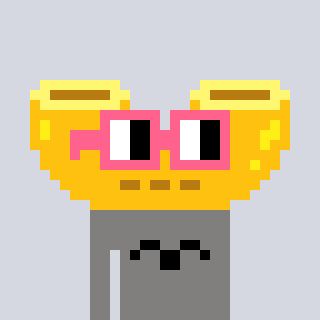
a pixel art character with square pink glasses, a macaroni-shaped head and a bluegrey-colored body on a cool background